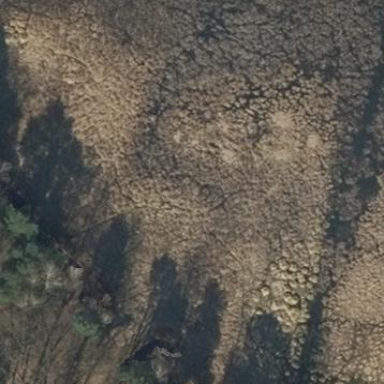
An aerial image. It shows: Marshy wetland area.